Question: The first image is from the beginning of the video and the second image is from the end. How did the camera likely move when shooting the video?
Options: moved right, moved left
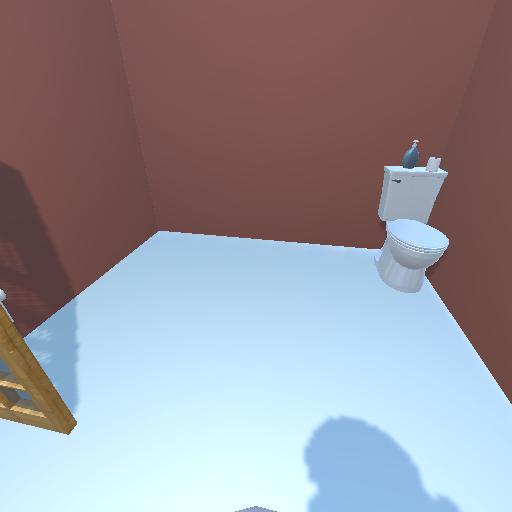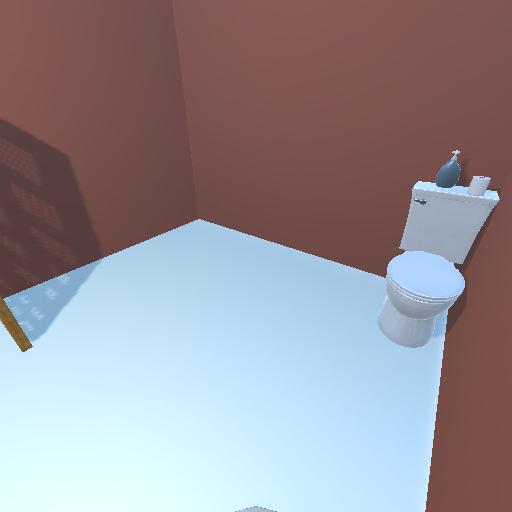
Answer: moved right